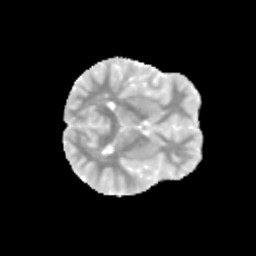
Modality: MD
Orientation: axial
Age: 10
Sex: male
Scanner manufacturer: siemens
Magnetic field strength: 3 T
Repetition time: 3.8 s
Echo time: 0.07 s